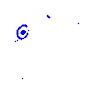
Particle: electron